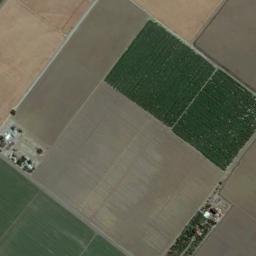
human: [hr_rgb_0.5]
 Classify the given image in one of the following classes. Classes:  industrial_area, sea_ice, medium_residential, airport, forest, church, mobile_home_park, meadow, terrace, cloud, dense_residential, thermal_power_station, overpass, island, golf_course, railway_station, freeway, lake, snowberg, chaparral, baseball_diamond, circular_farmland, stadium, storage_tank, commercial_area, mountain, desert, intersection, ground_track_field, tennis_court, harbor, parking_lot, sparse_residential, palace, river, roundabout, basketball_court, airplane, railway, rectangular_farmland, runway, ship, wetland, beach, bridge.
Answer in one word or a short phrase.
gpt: rectangular_farmland